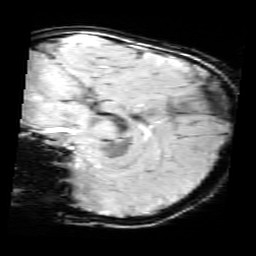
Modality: SWI
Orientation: sagittal
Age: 9
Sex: male
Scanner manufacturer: siemens
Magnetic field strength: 3 T
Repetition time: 0.027 s
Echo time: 0.02 s